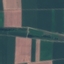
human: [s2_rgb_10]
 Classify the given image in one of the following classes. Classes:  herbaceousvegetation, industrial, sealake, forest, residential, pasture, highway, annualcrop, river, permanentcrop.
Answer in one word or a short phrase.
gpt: AnnualCrop